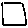
Label: square